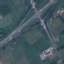
Label: Highway